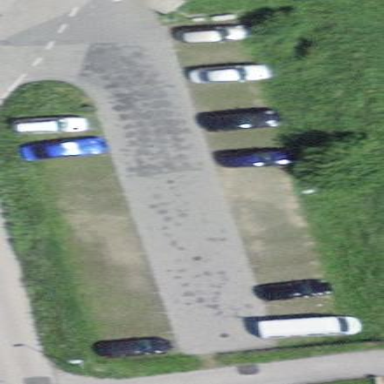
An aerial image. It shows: Parking area with surface.